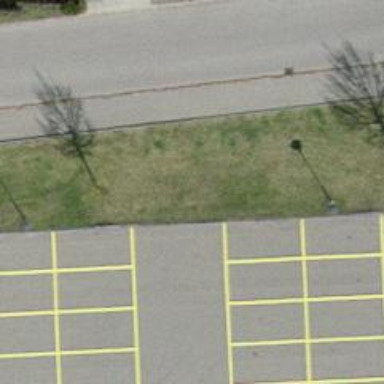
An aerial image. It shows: Parking aisle designated as service road.